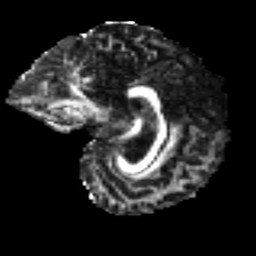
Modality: FA
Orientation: sagittal
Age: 38
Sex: male
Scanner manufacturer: ge
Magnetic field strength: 3 T
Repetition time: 7.8 s
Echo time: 0.0608 s